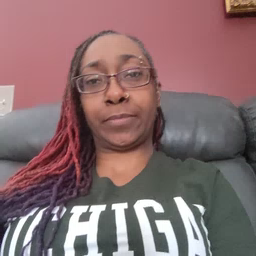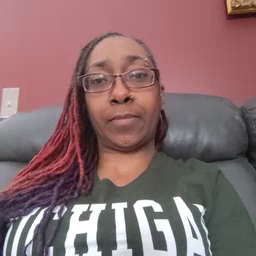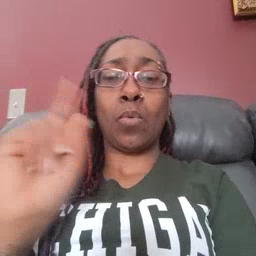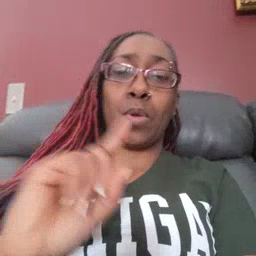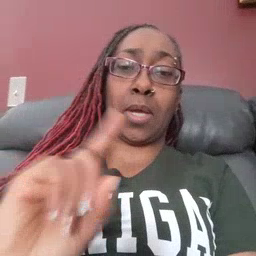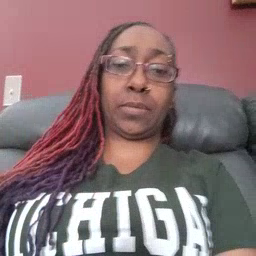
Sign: where